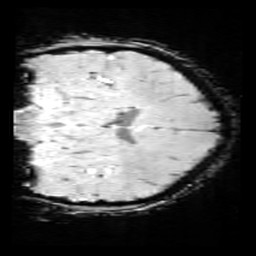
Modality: SWI
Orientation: coronal
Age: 11
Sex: female
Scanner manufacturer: siemens
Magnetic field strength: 3 T
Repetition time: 0.027 s
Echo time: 0.02 s